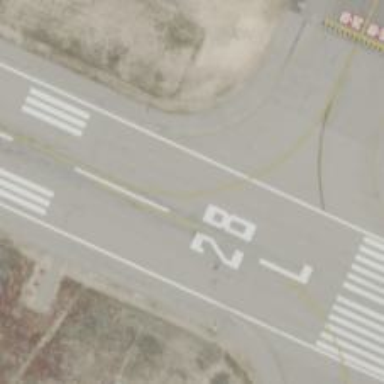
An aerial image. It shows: View of taxiway at the airport.